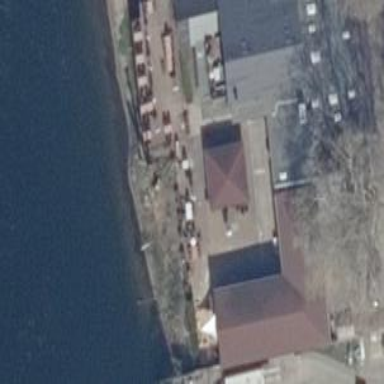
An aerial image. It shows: View of roof of building.